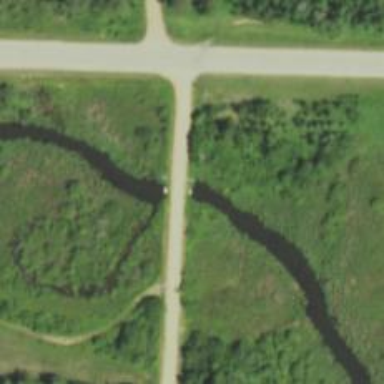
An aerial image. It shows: Culvert tunnel.